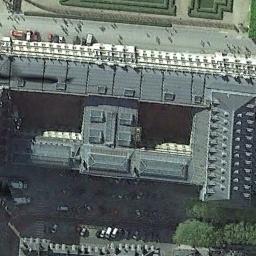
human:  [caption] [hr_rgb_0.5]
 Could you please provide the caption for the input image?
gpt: The gray palace is surrounded by roads .

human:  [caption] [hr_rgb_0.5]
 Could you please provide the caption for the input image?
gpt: The palace is on the open place next to the grass .

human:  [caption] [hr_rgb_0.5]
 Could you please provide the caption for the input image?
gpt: There are many cars beside the palace .

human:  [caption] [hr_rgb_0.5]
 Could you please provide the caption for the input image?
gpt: The roofs of palaces are all red .

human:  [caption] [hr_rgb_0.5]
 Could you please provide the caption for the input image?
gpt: There are some green trees beside the palace with gray roofs .